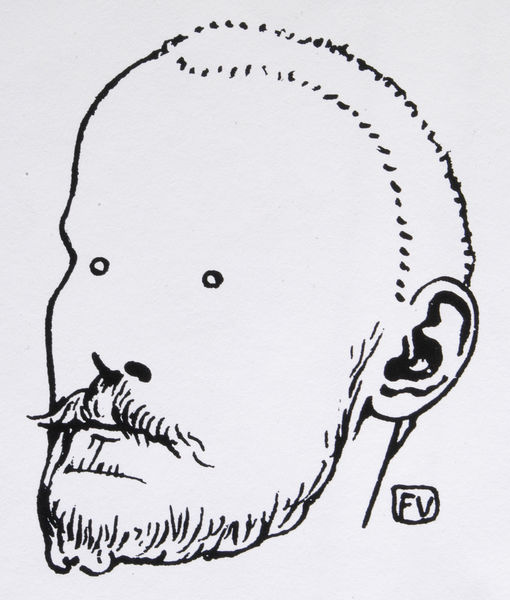
Titel: Kopf Jules Renard
Künstler: Félix Vallotton
Standort: Lausanne
Institution: Musée Cantonal des Beaux-Arts
Schlagwörter: kopf, mann, schatten, weiß, frisur, haar, hintergrund, mund, nase, ohr, profil, schwarz, skizze, stirn, zeichnung, blick, bart, jung, schnurrbart, augen, gesicht, mensch, vollbart, hals, portrait, porträt, signatur, auge, haare, blatt, augenbrauen, kinn, kontrast, lippen, kreis, oval, rund, schrift, wangen, papier, valloton, abstrakt, modern, grafik, frederic, signiert, van gogh, ausdruck, karikatur, felix, glatze, pupillen, knöpfe, dreiviertelprofil, schnauzer, geschlossen, striche, umriss, abstrahiert, gauguin, punkte, tusche, rechteck, links, linie, druck, monogramm, schraffur, schraffuren, comic, strich, punkt, stilisiert, kreise, haarkranz, stempel, entwurf, graphisch, pupille, reduziert, stift, 'eichnung, andre gide, fantombild, frederic valloton, gedreht, geheimratsecken, geschoren, gesciht, gestutzt, halbglatze, intitialen, kompf, kotletten, kurz, kurzhaarschnitt, löcher, nasenlöcher, ohrmuschel, reduktion, schattenriss, schema, schemenhaft, sparsam, staunen, stiftekopf, stoppeln, unvollendet, valloto, vereinfacht, vincent van gogh, fv